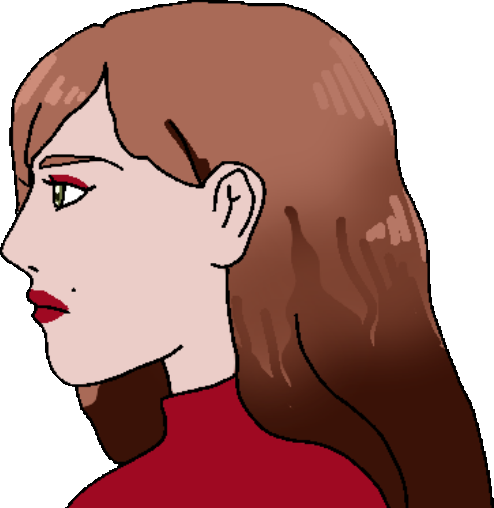
Label: 4_Yes_Chad